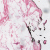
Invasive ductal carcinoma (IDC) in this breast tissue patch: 0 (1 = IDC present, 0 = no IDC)